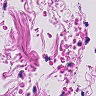
Metastatic tissue present: no